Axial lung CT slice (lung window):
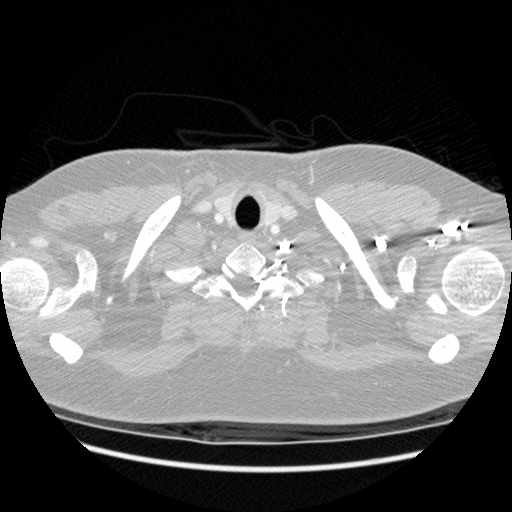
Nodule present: no